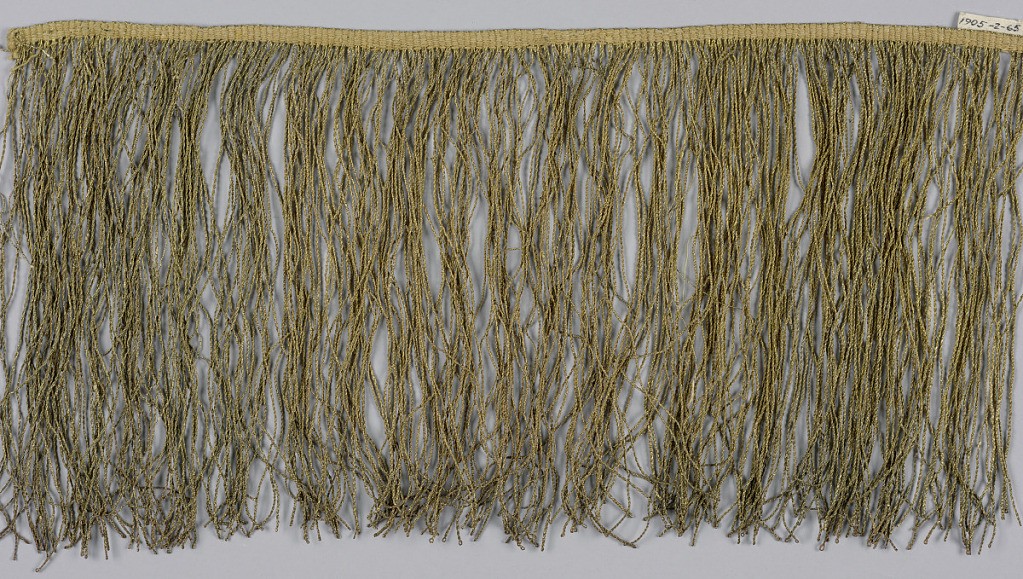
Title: Fringe
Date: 15th century
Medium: gilt foil on silk core, linen Technique: woven
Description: Gold fringe with a plain-woven heading and a fringe skirt of twisted loops.